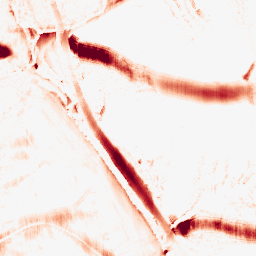
Category: morphological
Decomposition family: morphological_ellipse
Decomposition parameters: operation: opening
width: 30
height: 10
Upsampling method: lanczos
Upsampling parameters: scale: 4
Upsampling scale: 4